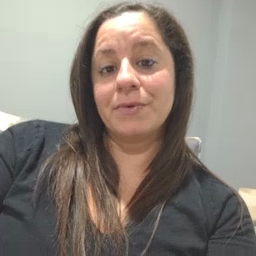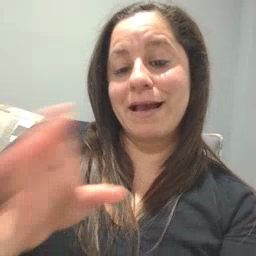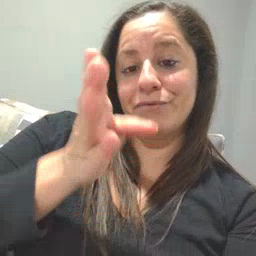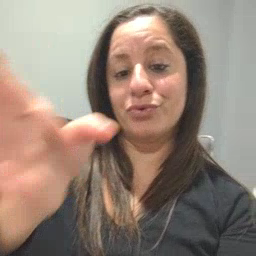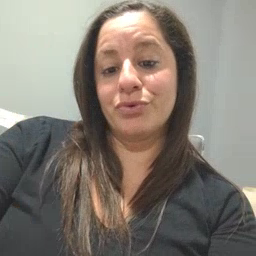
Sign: after